Question: I have a gridview which includes some images, when I click on one of them it comes up with some text but not the image itself as I want the image to load from a url. I'm using picasso to load the images as I found this the easiest approach, please advise what am I doing wrong
smiles_items_layout.xml
'''
<?xml version="1.0" encoding="utf-8"?>
<LinearLayout xmlns:android="http://schemas.android.com/apk/res/android"
android:orientation="vertical" android:layout_width="wrap_content"
android:layout_height="wrap_content">
<ImageView android:id="@+id/smile_image_view"
android:layout_width="45dp"
android:layout_height="45dp"
android:layout_gravity="center"/>
</LinearLayout>
'''
BottomSheetDialog_Smiles.java
'''
@Override
public View getView(final int position, final View convertView,
ViewGroup parent) {
final Holder holder = new Holder();
LayoutInflater inflater = (LayoutInflater)
getContext().getSystemService(Context.LAYOUT_INFLATER_SERVICE);
grid = inflater.inflate(R.layout.smiles_items_layout, null);
holder.img = (ImageView) grid.findViewById(R.id.smile_image_view);
holder.img.setImageResource(mThumbIds[position]);
gridView2.setOnItemClickListener(new
AdapterView.OnItemClickListener() {
@Override
public void onItemClick(AdapterView<?> adapterView, View view,
int i, long l) {
JSONDictionary imageChat = new JSONDictionary();
Picasso.with(context)
.load("https://wallpapercave.com/wp/JUwBXRw.jpg")
.resize(50,50).into(holder.img);
imageChat.put("message", holder.img);
Communicator.getInstance().emit("new chat message",
imageChat);
}
});
return grid;
}
}
'''

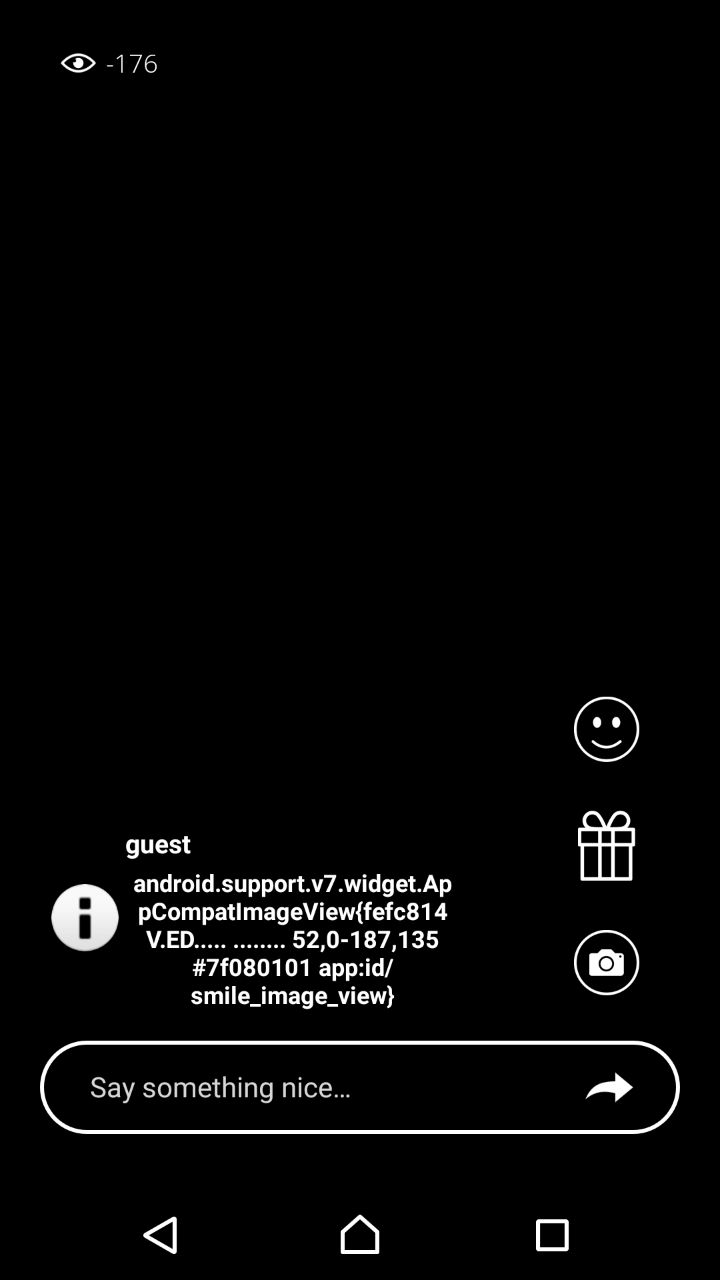
Answer: I have a gridview which includes some images, when I click on one of them it comes up with some text but not the image itself as I want the image to load from a url.
=> Reason behind you are seeing object address is because you are passing ImageView in chat message.
'''
imageChat.put("message", holder.img);
'''
Rather you should just pass an image address like:
'''
imageChat.put("image_to_load", "https://wallpapercave.com/wp/JUwBXRw.jpg");
'''
and on receiver side, write a code to load image using same code:
'''
Picasso.with(context)
.load("https://wallpapercave.com/wp/JUwBXRw.jpg")
.resize(50,50).into(holder.img);
'''
Because Picasso helps you in loading images asynchronously from given URLs, so you should make a call when it's actually required. In your case, images should be loaded on receiver side.